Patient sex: M
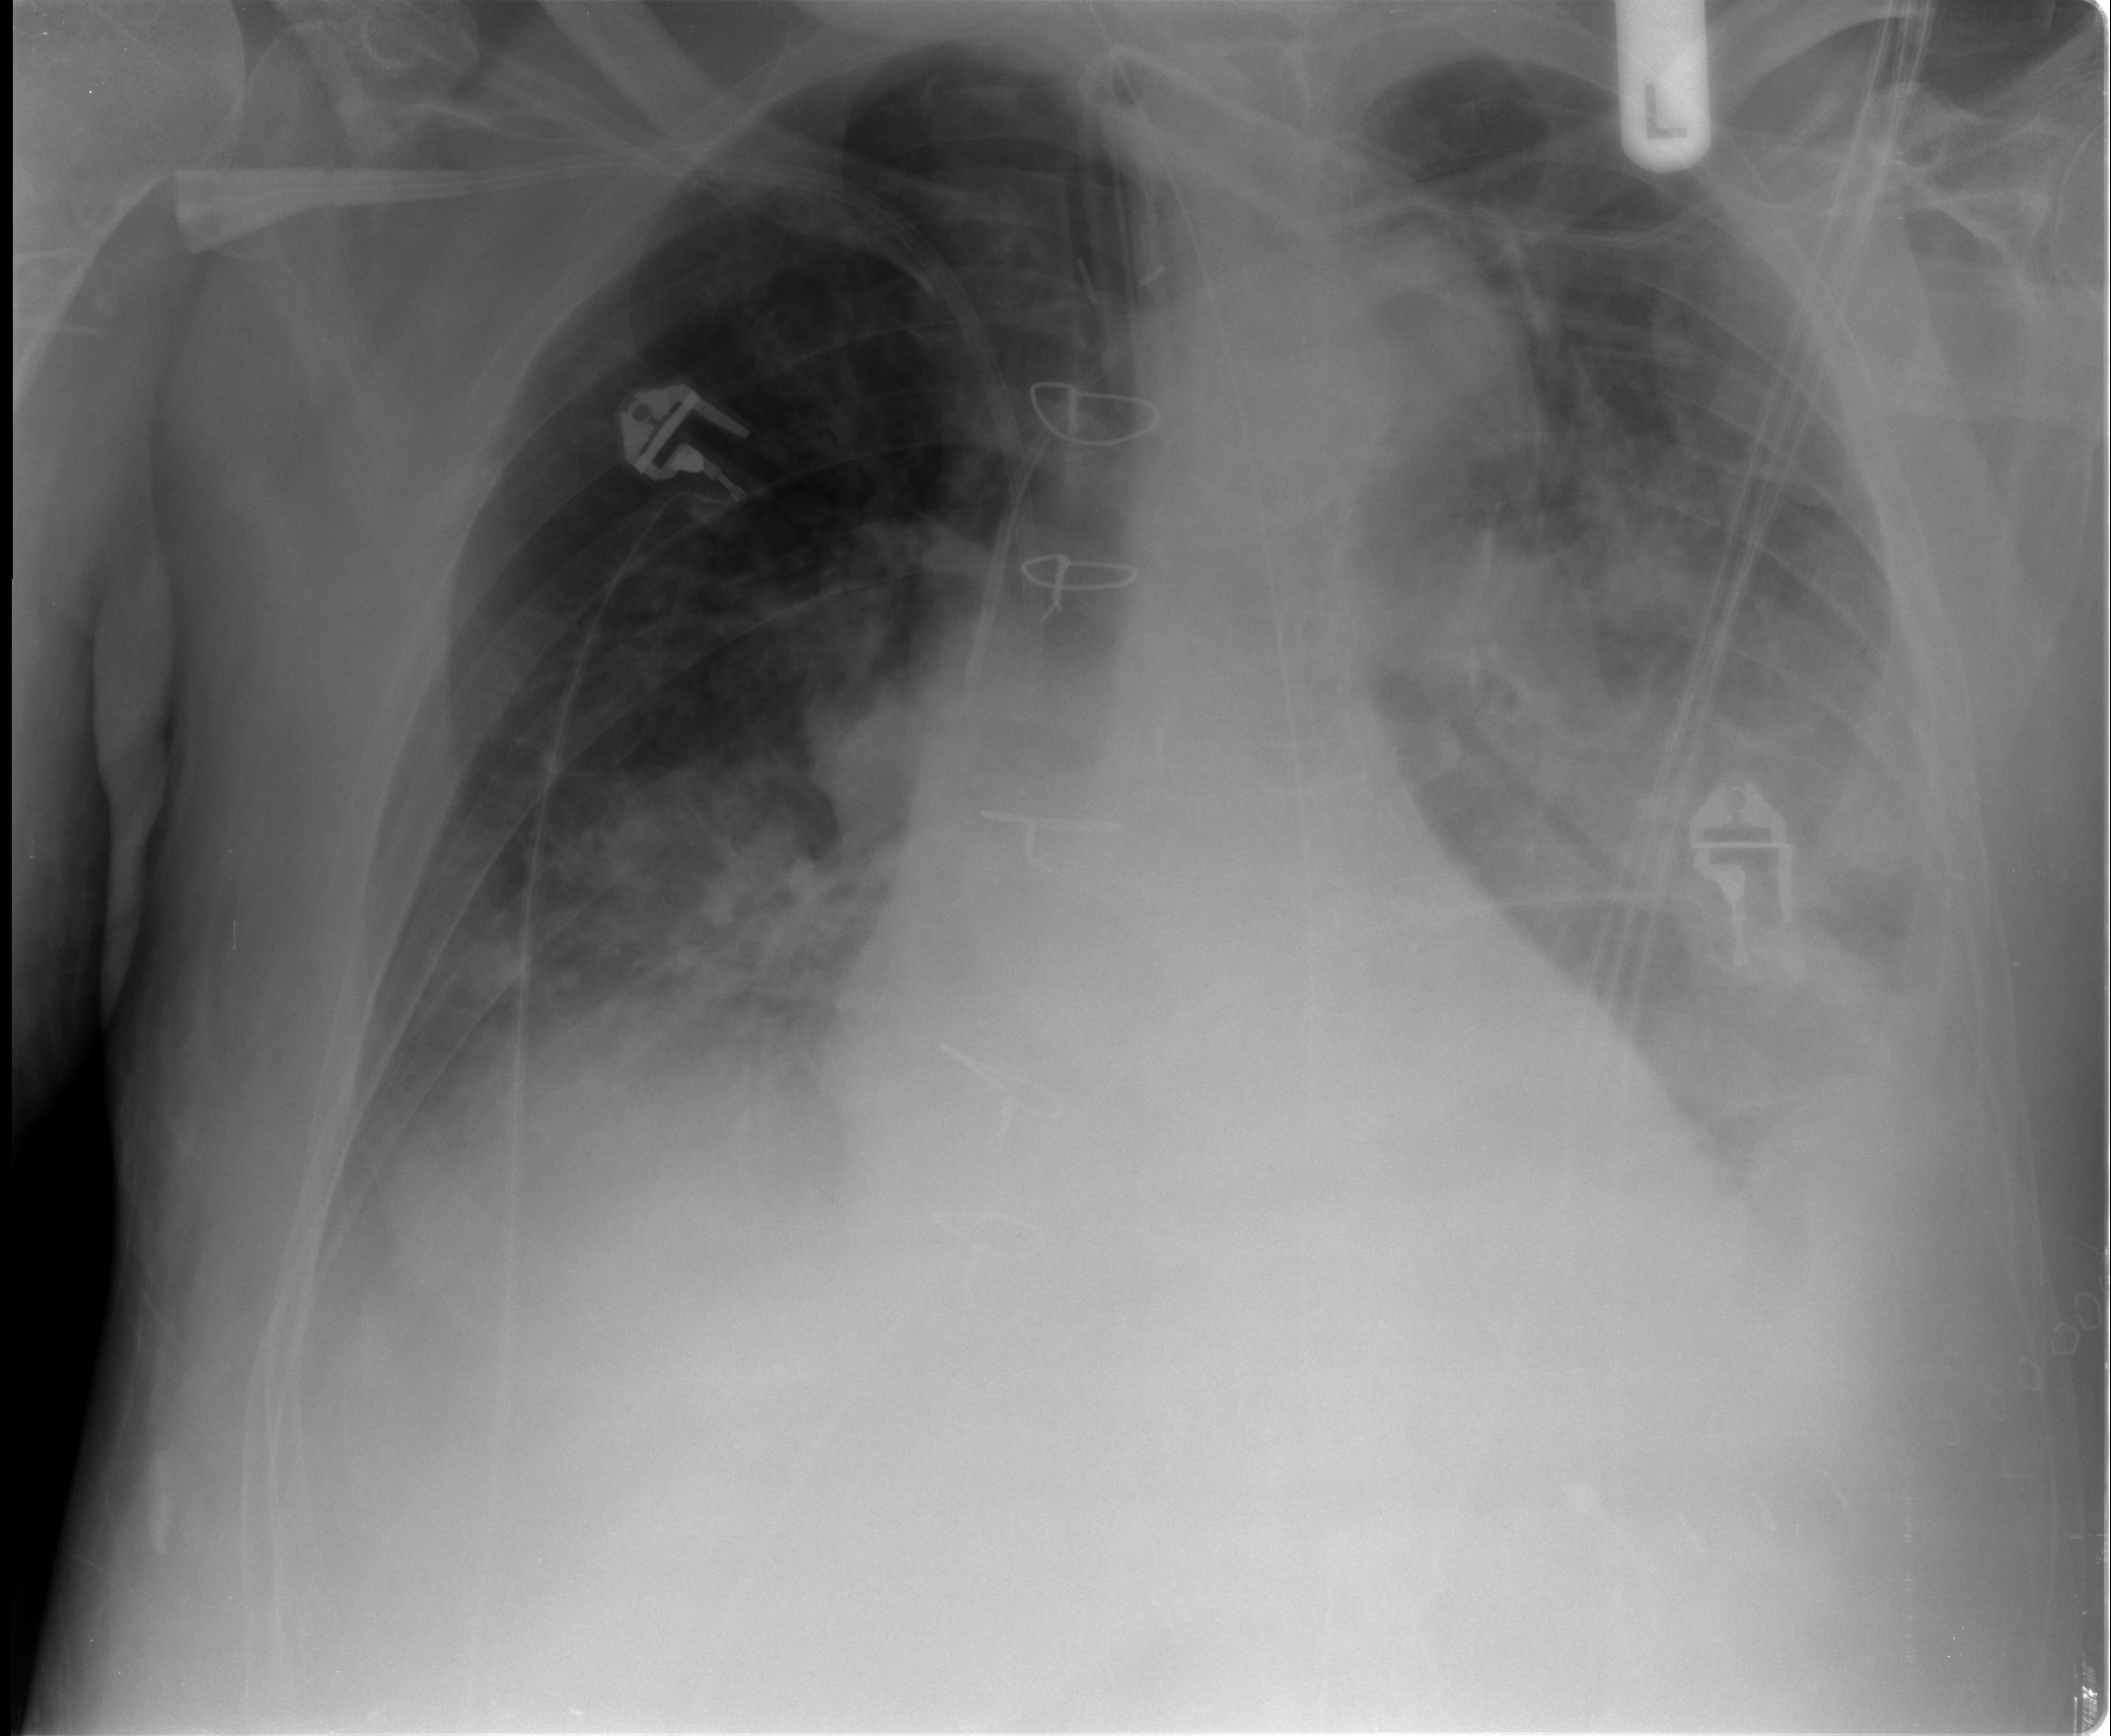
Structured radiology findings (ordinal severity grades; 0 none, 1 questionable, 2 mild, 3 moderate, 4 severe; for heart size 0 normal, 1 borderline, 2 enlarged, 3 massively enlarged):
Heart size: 1
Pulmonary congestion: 0
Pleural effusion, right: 2
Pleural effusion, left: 2
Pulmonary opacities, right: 2
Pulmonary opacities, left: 3
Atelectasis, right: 2
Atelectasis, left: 3